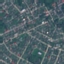
Label: Residential